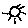
Label: sun